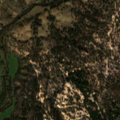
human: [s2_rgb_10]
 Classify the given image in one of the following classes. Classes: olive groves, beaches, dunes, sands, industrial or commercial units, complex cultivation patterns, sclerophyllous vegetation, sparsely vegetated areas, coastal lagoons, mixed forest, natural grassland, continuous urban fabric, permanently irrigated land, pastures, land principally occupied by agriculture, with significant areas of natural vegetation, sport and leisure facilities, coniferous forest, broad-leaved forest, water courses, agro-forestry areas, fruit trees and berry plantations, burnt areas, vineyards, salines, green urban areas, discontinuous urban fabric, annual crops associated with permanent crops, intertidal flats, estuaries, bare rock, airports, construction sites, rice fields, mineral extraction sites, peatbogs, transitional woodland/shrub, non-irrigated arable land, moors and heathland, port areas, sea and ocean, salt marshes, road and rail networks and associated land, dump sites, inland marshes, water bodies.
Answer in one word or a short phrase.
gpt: agro-forestry areas, broad-leaved forest, mixed forest, transitional woodland/shrub